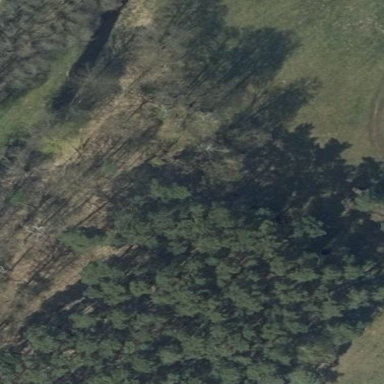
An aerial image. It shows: Forest with evergreen needle-leaved trees.